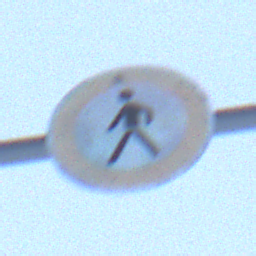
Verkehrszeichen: VerbotFussgaenger
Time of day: Midday
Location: Outdoor (Nature)
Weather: Overcast
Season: Winter
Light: Natural